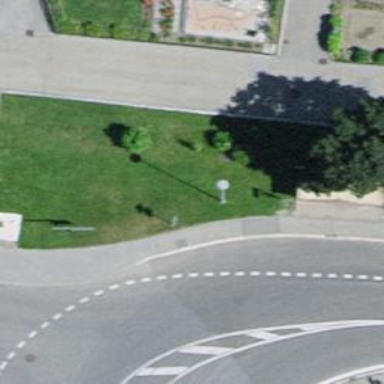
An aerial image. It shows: Bus stop with platform for public transport.